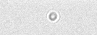
Label: camera_spot